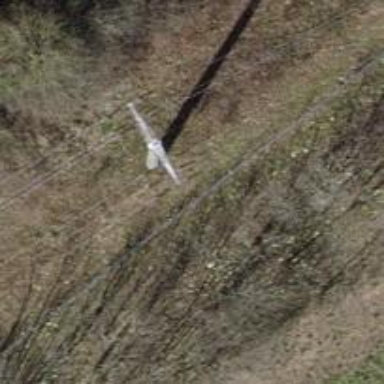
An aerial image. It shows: Concrete power pole.